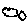
Label: cloud